Question: Successfully created a string vector for storing the entries. A while loop asks for ToDo Items and a SHOW key shows the user all items currently stored in the string vector. For easier access to the items I have an int just displays "running" numbers in fron the items.
After user has added few items he can type DEL what brings him to the deletion mode:
(Here I like to enter 2 what will delete Stop Smoking and rearrange the array to fill
the gap)

Now I like to get the number the user enteres, decrement with 1 to match to the
vector array index number and delete the entry but whats the best approach to do this?
This is how I get the items added to the string vector:
'''
int taskNumber = 1;
cout<<"New task: ";
getline (cin,newTaskEntry);
taskVector.push_back(newTaskEntry);
cout<<"TOTAL TASKS IN YOUR INBOX: "<<taskVector.size()<<endl;
'''
This is how I show the user all entries:
'''
for (vector<string>::iterator i = taskVector.begin(); i != taskVector.end(); ++i)
{
cout<<taskNumber<<" ";
cout<<*i<<endl;
taskNumber = taskNumber +1;
}
'''
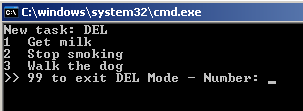
Answer: Do just:
'''
cin >> number;
if(number > 0 && number < taskVector.size())
{
vector<string>::iterator it(taskVector.begin() + number - 1);
taskVector.erase(it);
}
else
cout << "Error. Out of bounds
";
'''